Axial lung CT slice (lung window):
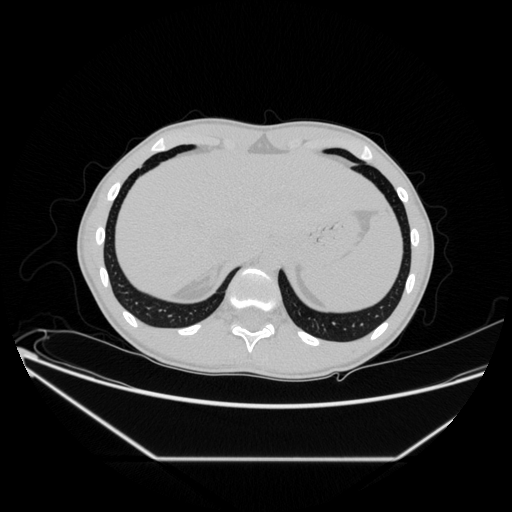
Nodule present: no